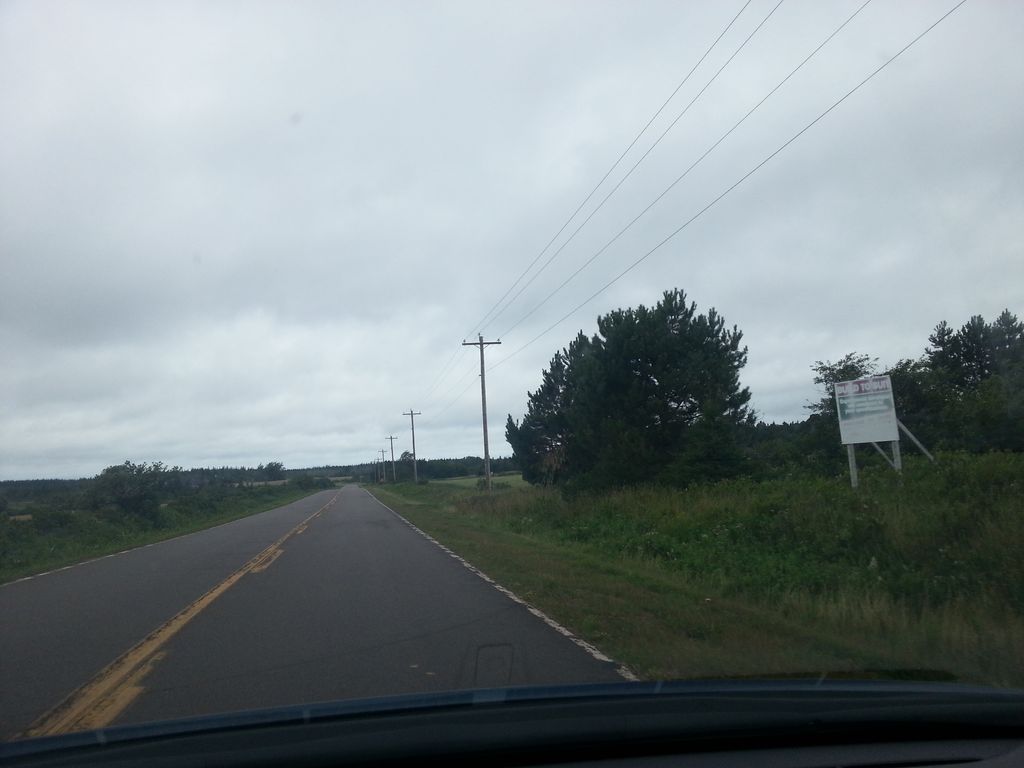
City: charlottetown